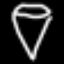
Label: diamond